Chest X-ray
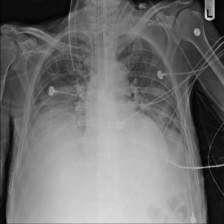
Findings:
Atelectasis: negative
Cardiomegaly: negative
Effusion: negative
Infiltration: negative
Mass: negative
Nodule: negative
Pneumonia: negative
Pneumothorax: negative
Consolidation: negative
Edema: negative
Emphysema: negative
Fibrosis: negative
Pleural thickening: negative
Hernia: negative